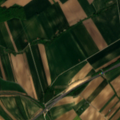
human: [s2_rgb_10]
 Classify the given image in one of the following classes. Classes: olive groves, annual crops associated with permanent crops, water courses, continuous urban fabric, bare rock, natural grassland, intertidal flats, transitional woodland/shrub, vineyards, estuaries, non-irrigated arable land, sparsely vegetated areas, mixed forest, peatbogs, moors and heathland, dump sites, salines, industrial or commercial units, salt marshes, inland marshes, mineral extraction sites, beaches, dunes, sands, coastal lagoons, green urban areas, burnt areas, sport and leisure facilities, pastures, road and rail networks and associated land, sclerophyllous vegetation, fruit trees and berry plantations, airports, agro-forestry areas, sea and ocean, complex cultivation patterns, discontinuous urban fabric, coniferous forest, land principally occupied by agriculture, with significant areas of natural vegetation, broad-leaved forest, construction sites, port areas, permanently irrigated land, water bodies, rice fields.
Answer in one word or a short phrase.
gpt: non-irrigated arable land, land principally occupied by agriculture, with significant areas of natural vegetation, broad-leaved forest